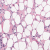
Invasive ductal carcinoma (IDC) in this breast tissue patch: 0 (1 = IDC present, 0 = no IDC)